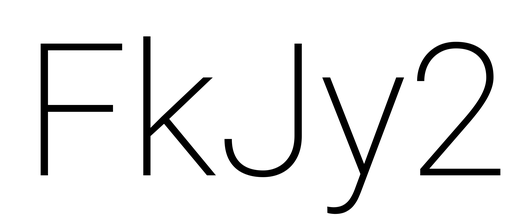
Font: Roboto_ExtraLight